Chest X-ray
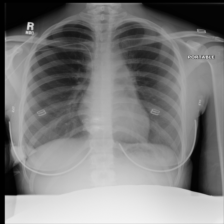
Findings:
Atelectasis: negative
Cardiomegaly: negative
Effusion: negative
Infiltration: negative
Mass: negative
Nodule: negative
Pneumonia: negative
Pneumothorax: negative
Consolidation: negative
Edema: negative
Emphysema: negative
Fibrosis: negative
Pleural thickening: negative
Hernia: negative